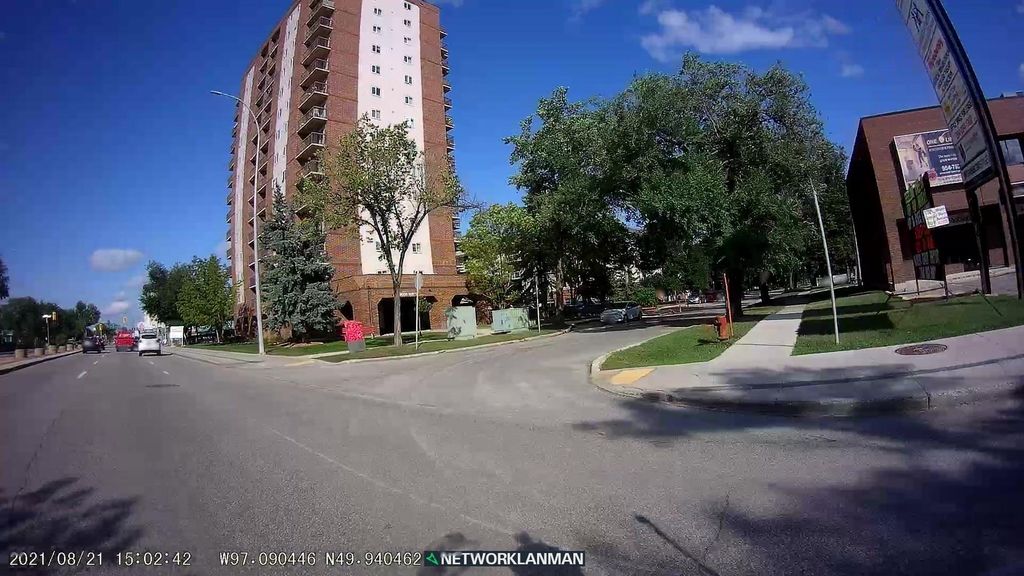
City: winnipeg